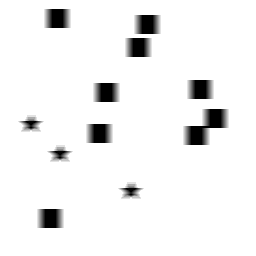
Squares: 9
Triangles: 0
Stars: 3
Total shapes: 12